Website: crate-barrel
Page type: payment
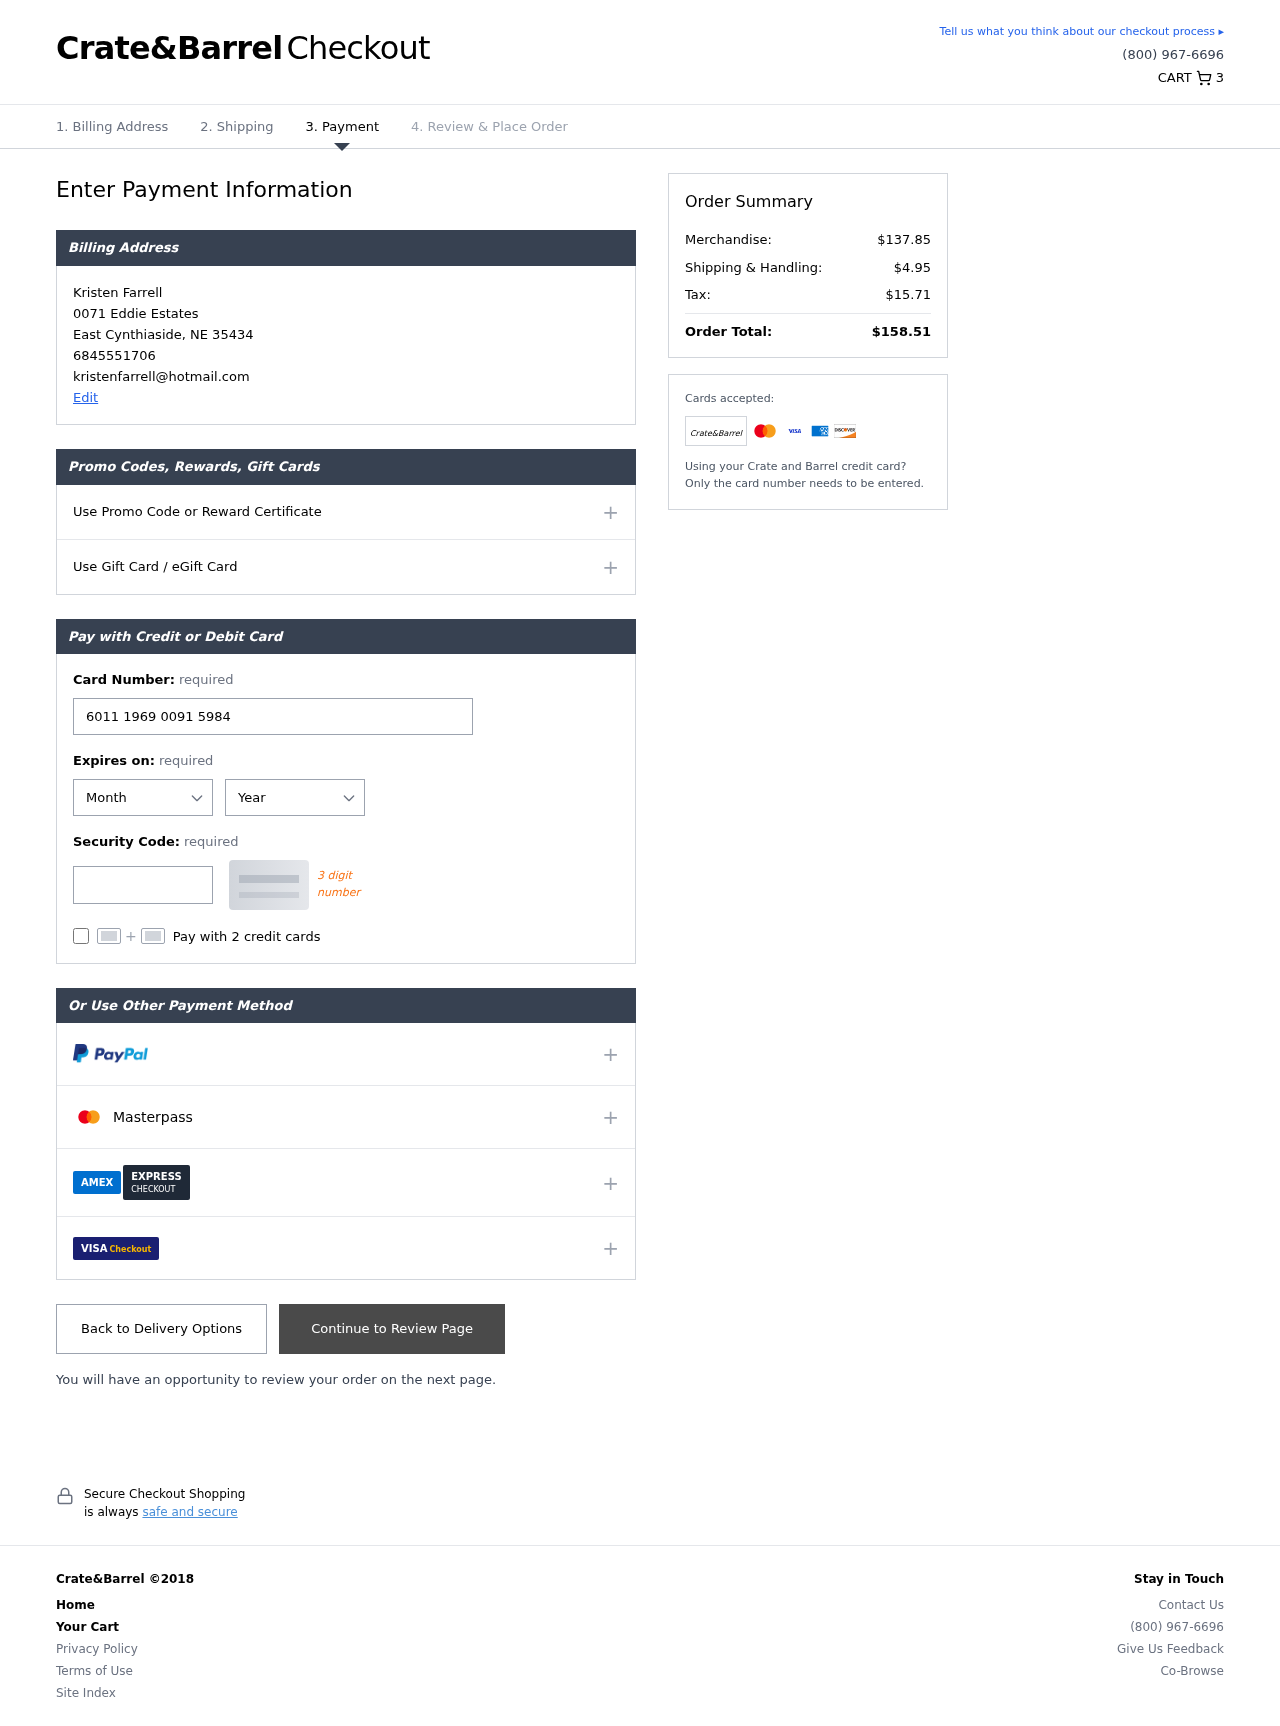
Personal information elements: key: PII_CARD_CVV
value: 467
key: PII_CARD_EXPIRY_MONTH
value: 02
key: PII_CARD_EXPIRY_YEAR
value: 29
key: PII_CARD_NUMBER
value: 6011 1969 0091 5984
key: PII_CITY
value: East Cynthiaside
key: PII_EMAIL
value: kristenfarrell@hotmail.com
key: PII_FULLNAME
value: Kristen Farrell
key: PII_PHONE
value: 6845551706
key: PII_POSTCODE
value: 35434
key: PII_STATE_ABBR
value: NE
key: PII_STREET
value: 0071 Eddie Estates
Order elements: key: ORDER_NUM_ITEMS
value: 3
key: ORDER_SUBTOTAL
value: $137.85
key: ORDER_SHIPPING_COST
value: $4.95
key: ORDER_TAX
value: $15.71
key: ORDER_TOTAL
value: $158.51